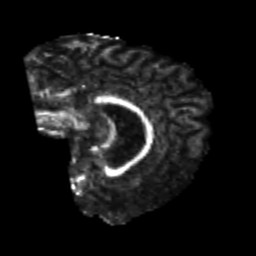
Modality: FA
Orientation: sagittal
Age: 23
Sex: male
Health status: healthy
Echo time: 0.074 s